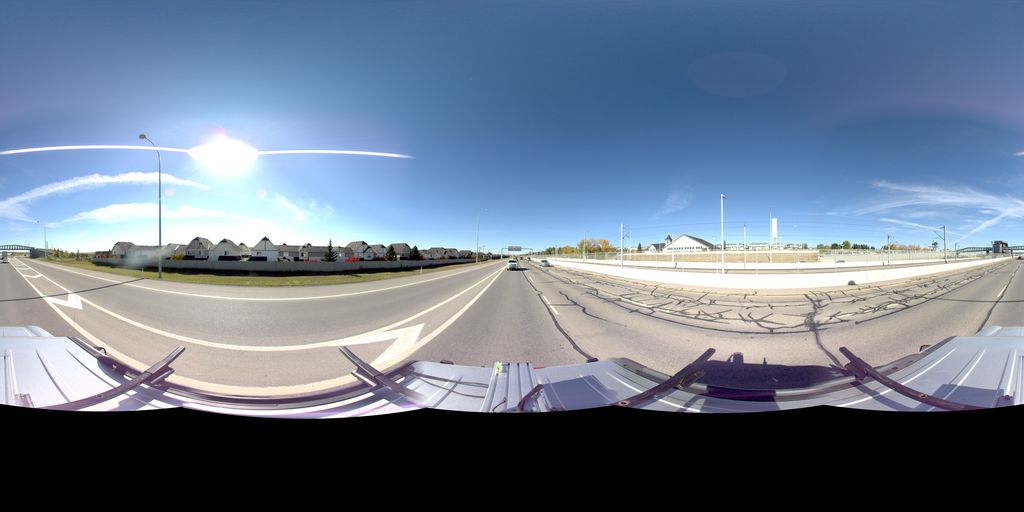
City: calgary